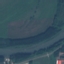
Land use / land cover: River